Question: Calculate the area of the circumscribed rectangle of each polygon according to its color, and then find the sum of the areas of these circumscribed rectangle. The final result only retains the sum of the areas and retains the integer.
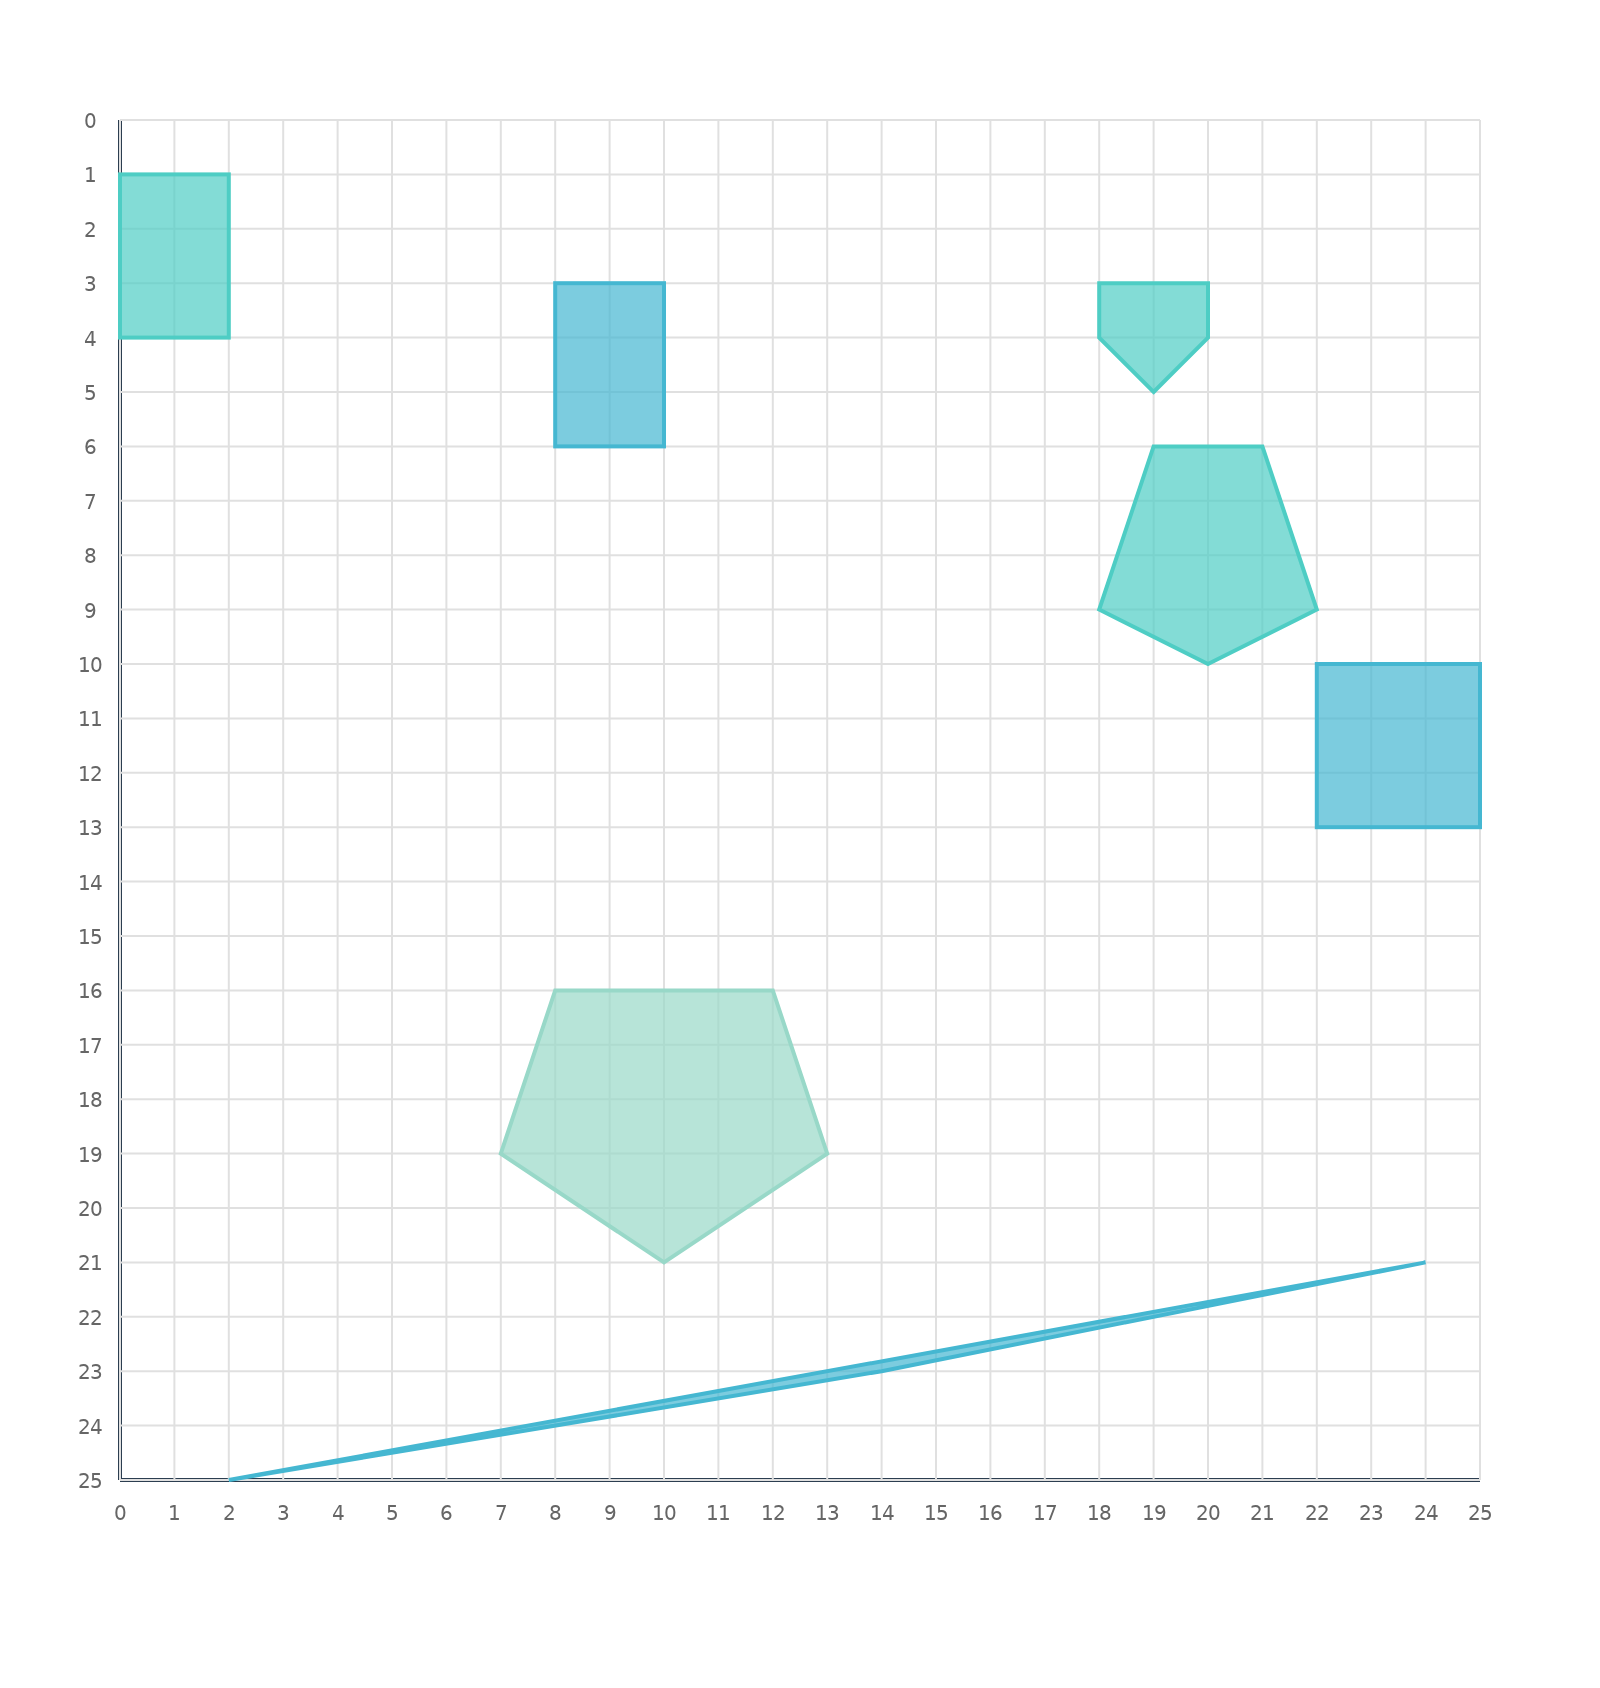
Answer: 734